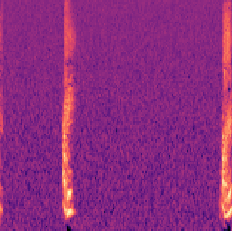
Sound class: Person sneeze